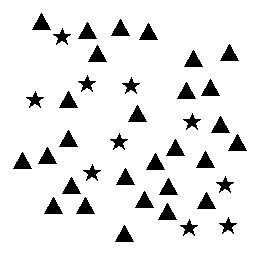
Squares: 0
Triangles: 28
Stars: 10
Total shapes: 38